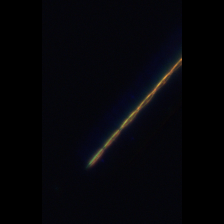
Taxon: Psuedo-nitzschia
Group: Diatoms